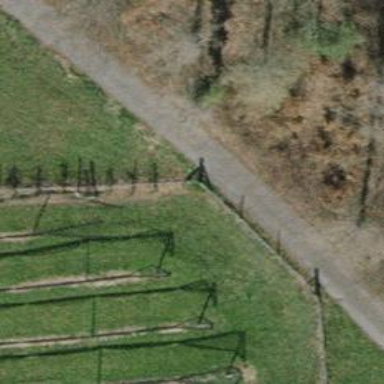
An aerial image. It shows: Hedge acting as barrier.